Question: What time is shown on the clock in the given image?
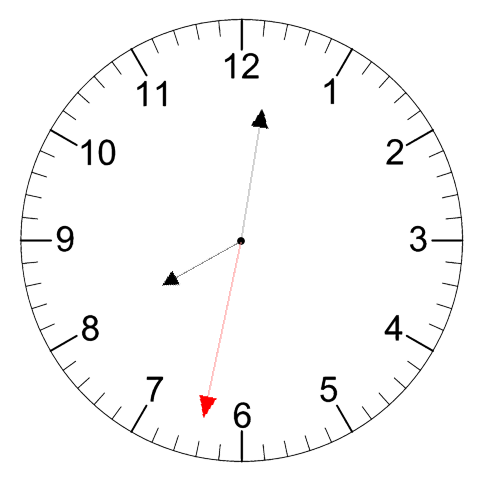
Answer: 08:01:32